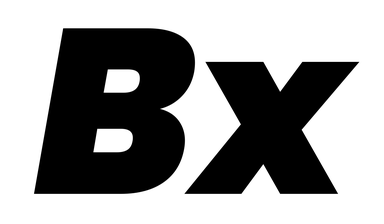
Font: Poppins-BlackItalic